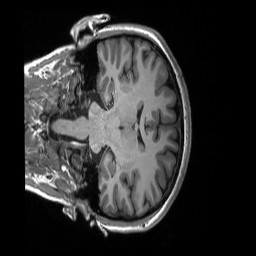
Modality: T1w
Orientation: coronal
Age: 19
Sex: female
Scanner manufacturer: siemens
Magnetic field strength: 3 T
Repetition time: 2.3 s
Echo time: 0.00298 s